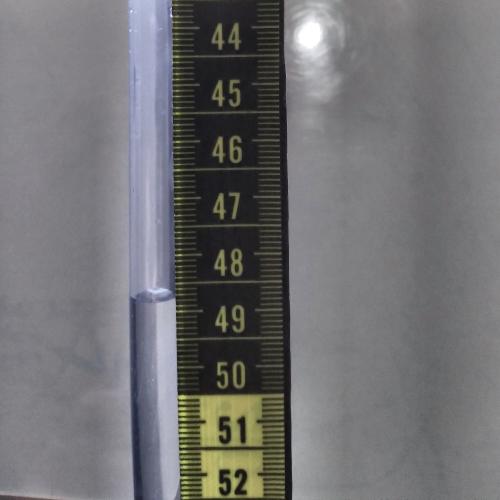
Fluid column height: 48.8 cm